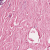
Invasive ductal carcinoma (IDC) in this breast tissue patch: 0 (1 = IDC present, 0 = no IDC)